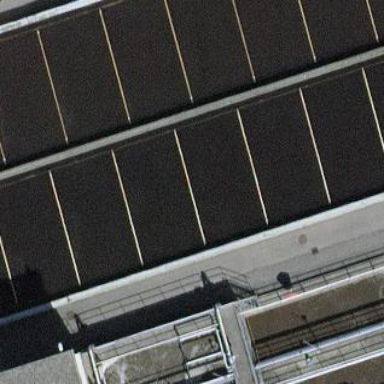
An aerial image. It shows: Body of wastewater.